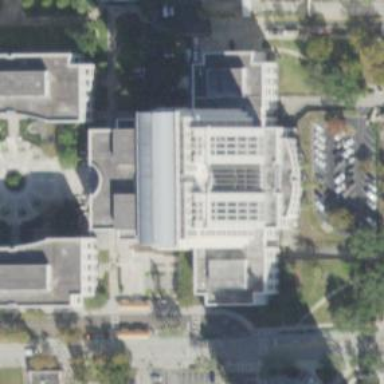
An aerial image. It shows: Courthouse building.